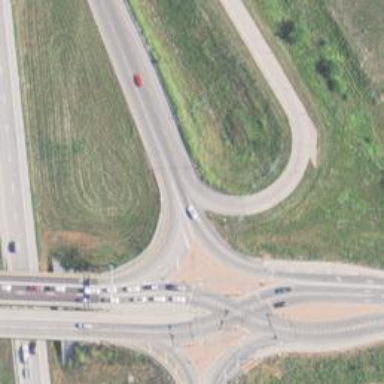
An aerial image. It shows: Motorway link at Diverging Diamond Interchange (DDI).